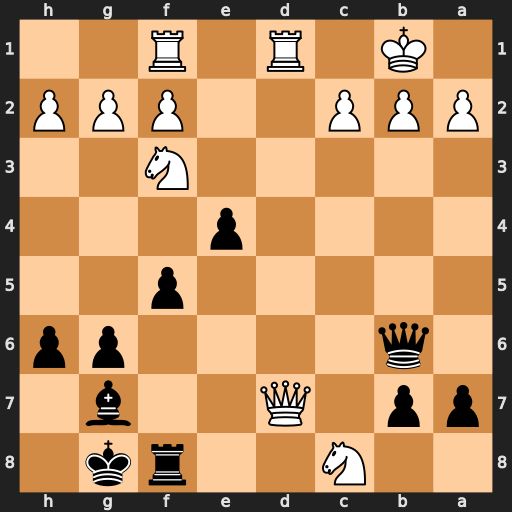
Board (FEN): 2N2rk1/pp1Q2b1/1q4pp/5p2/4p3/5N2/PPP2PPP/1K1R1R2
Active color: b
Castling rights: -
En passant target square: -
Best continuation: Qxb2#